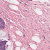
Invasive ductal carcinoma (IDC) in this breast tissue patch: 1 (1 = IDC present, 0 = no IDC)